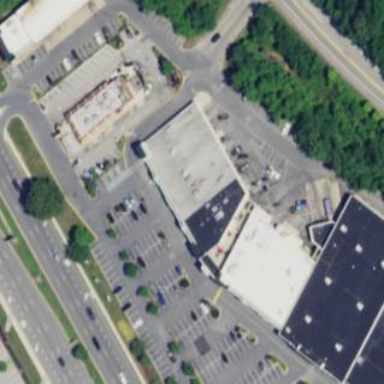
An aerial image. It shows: Retail building.